Question: As you can see, there is no auto-complete option for 'set' label:

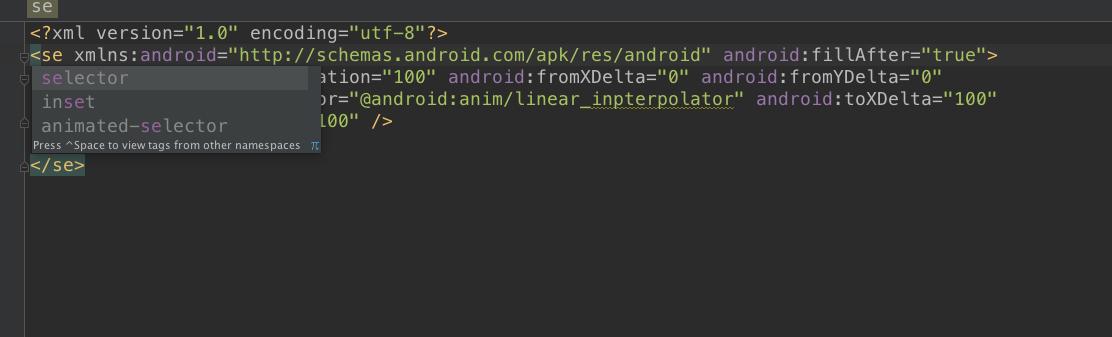
Answer: Root tag '<set>' is not allowd for drawable files. It is only available for anim files i.e. only files kept in anim folder can have '<set>' as root tag.
For drawable files we can have tags like '<shape>, <layer-list>, <selector>' etc.
refer <URL> link for more information about drawable resources.